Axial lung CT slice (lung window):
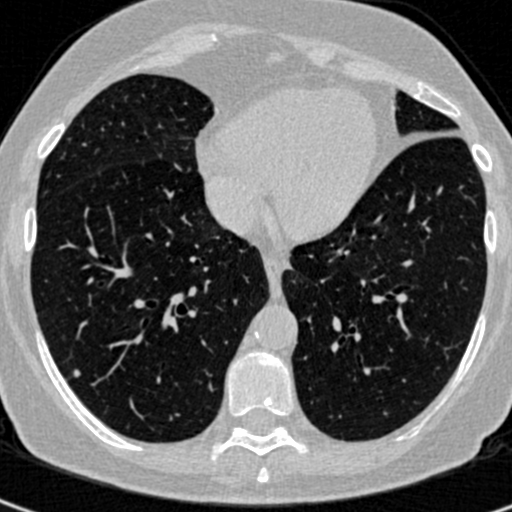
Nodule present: yes
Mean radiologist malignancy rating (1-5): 2